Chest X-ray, PA view. Patient: 55 years old, sex M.
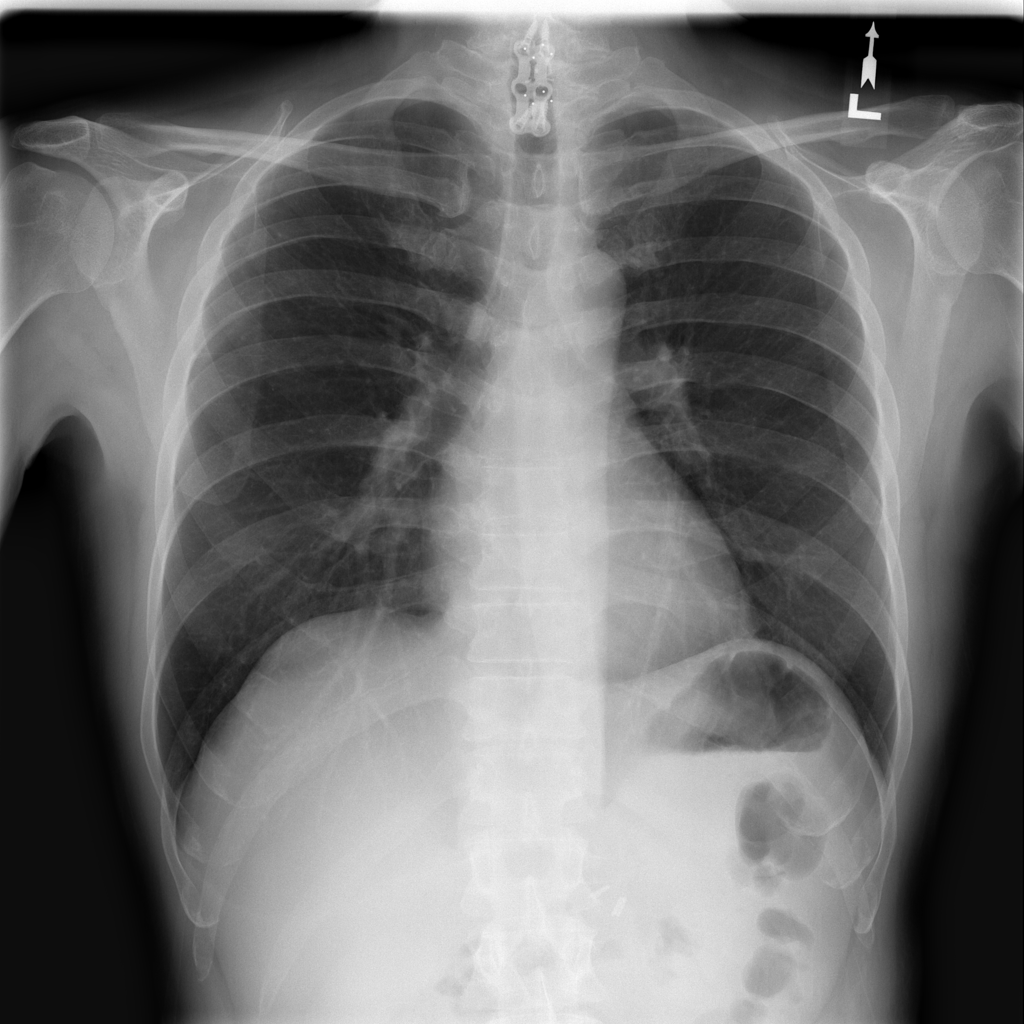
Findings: No Finding